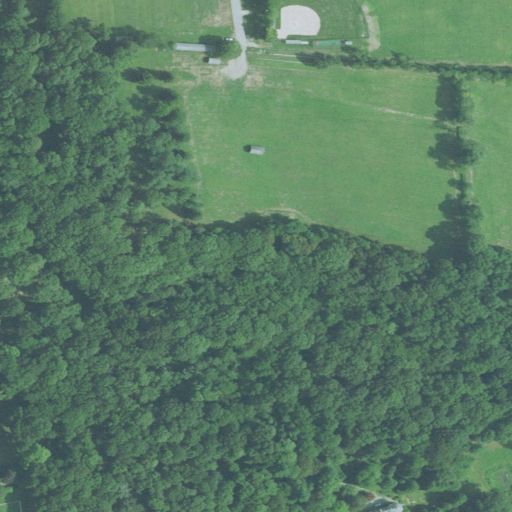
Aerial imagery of valley in Rhode Island named The Glen containing deciduous forest, pasture, mixed forest, open development, woody wetlands, low intensity development, and evergreen forest